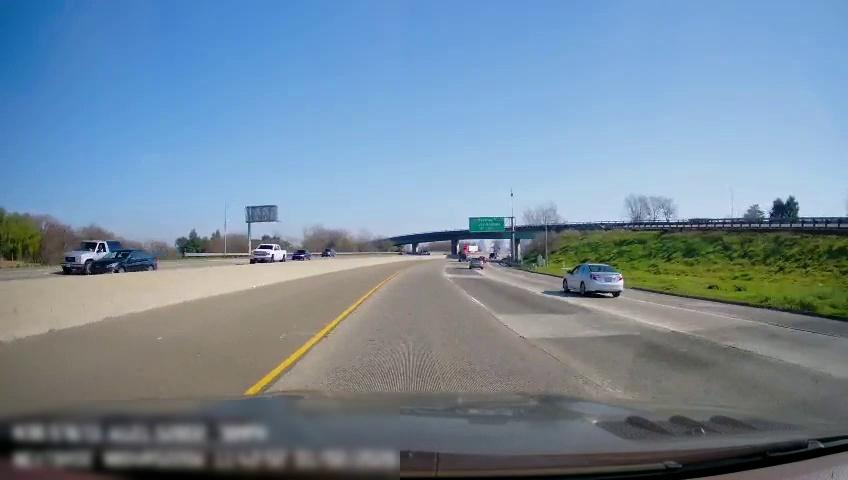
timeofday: Day
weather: Sunny
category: Drivable Space
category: Vehicles | Truck
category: Vehicles | Car
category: Vehicles | SUV
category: Vehicles | Truck
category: Vehicles | Truck
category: Drivable Space
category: Drivable Space
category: Vehicles | Car
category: Vehicles | Car
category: Lanes | Current Lane
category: Lanes | Current Lane
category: Lanes | Current Lane
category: Lanes | Alternate Lane
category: Traffic | Signs
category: Traffic | Signs